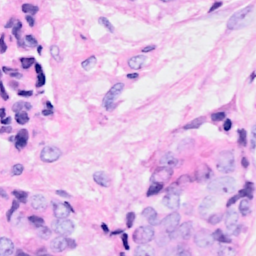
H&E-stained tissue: Breast